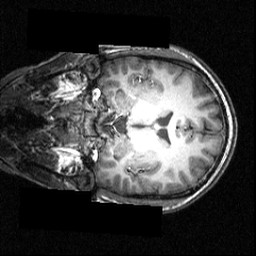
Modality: T1w
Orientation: coronal
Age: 20
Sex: female
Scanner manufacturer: siemens
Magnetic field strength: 3.951 T
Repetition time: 1.5 s
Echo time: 0.00335 s